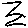
Label: zigzag